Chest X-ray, PA view. Patient: 72 years old, sex F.
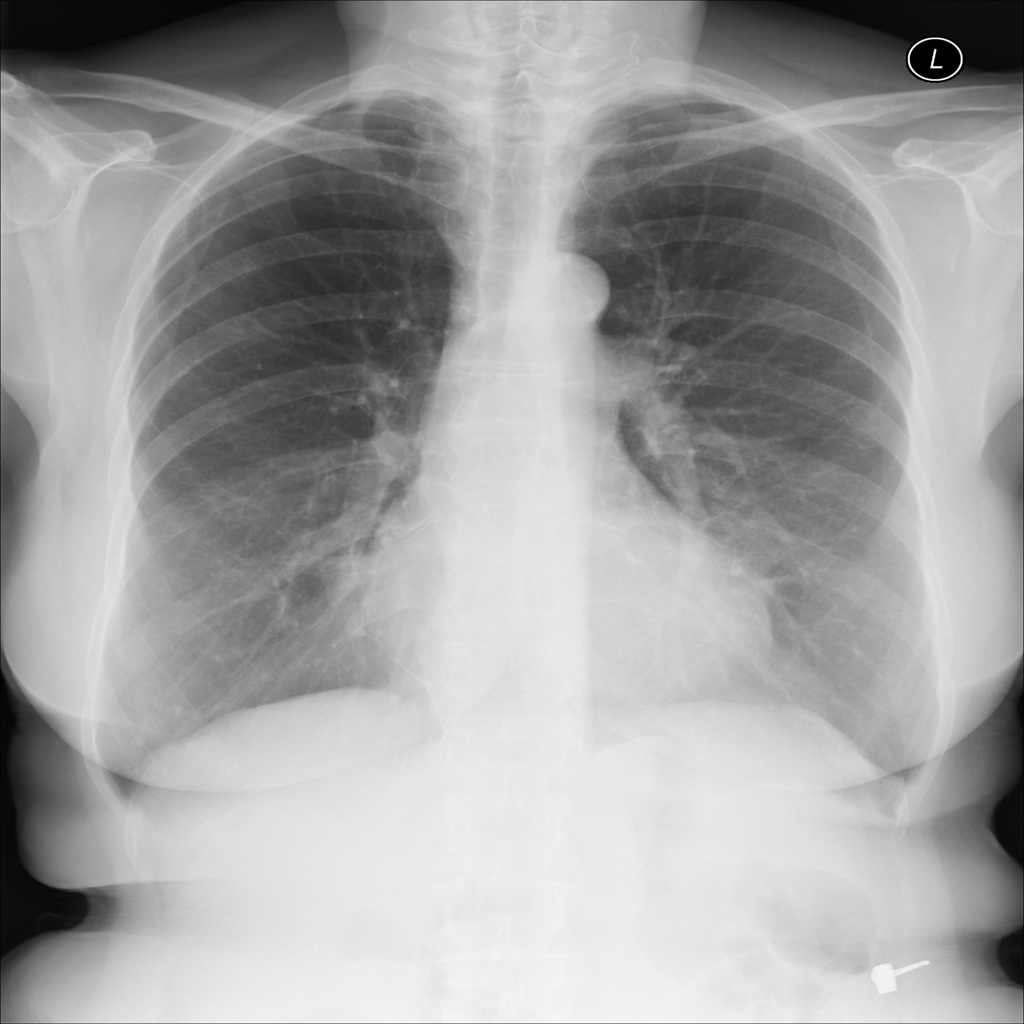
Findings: No Finding